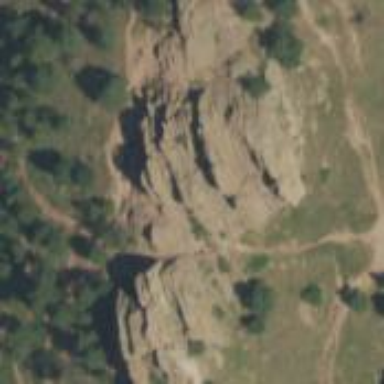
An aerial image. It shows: Natural rock formation.